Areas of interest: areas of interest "Library"
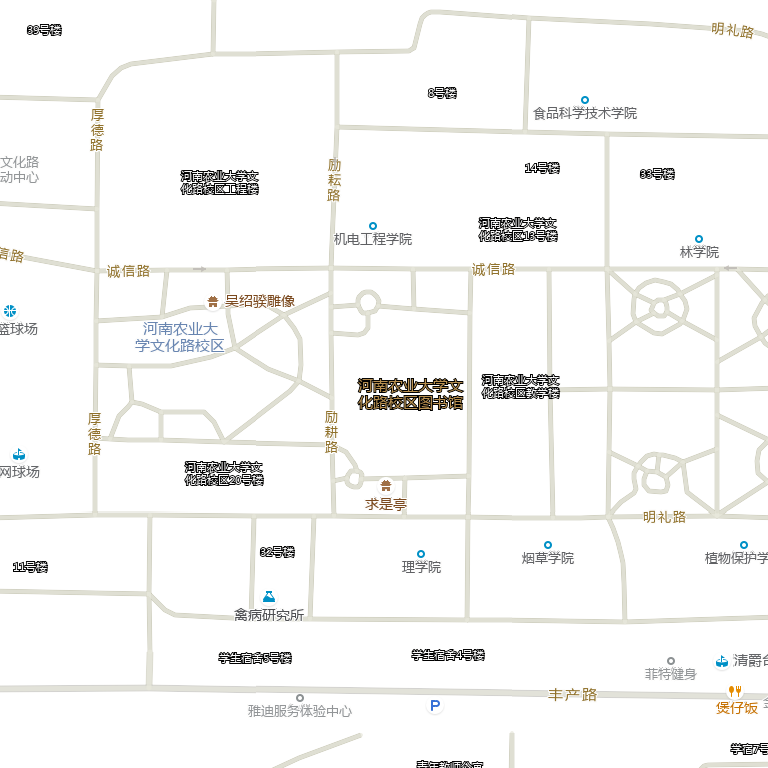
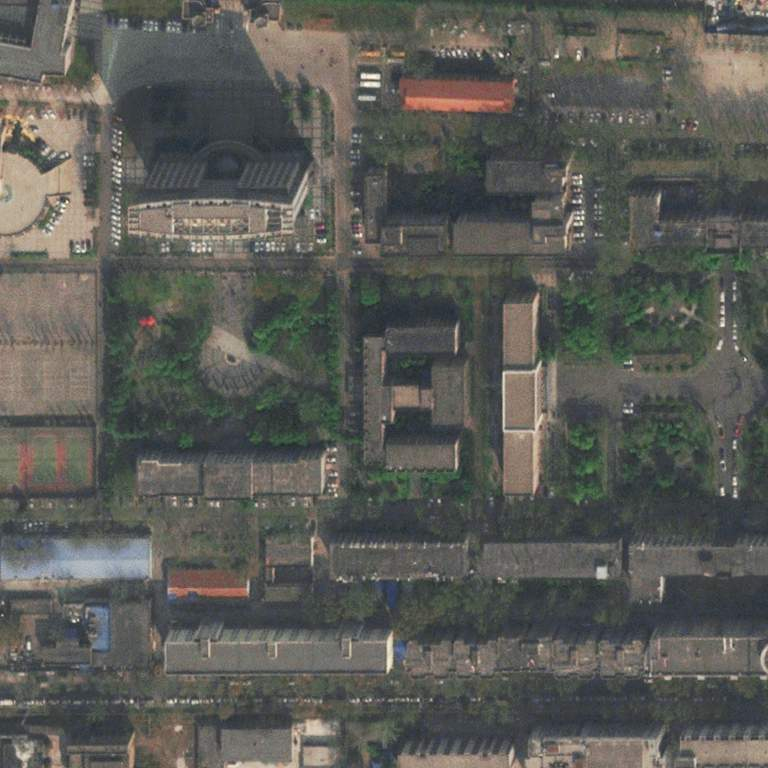